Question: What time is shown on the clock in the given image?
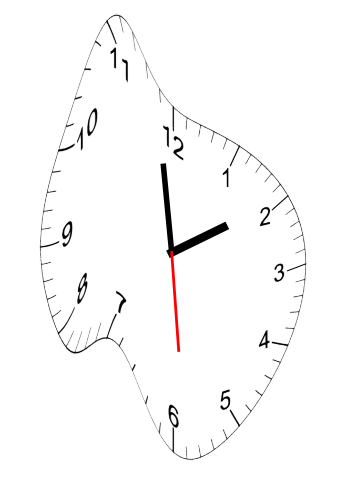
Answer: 01:58:29